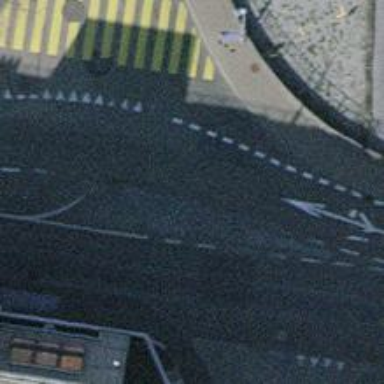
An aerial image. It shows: Road with traffic signals.